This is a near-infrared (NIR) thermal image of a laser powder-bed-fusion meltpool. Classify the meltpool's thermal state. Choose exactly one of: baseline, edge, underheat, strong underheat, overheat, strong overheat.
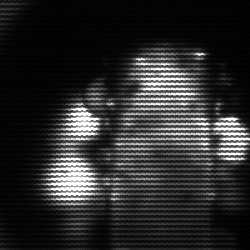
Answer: strong underheat